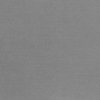
Label: dusty